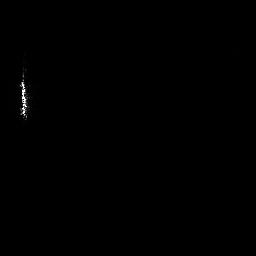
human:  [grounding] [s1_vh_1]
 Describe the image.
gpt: In the satellite image, there is  <ref>1 medium ship </ref> <box>[[7, 25, 11, 46, 0]]</box> located at left.